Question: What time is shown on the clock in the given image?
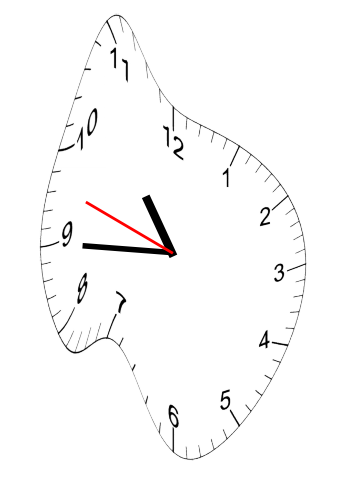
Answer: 10:44:48